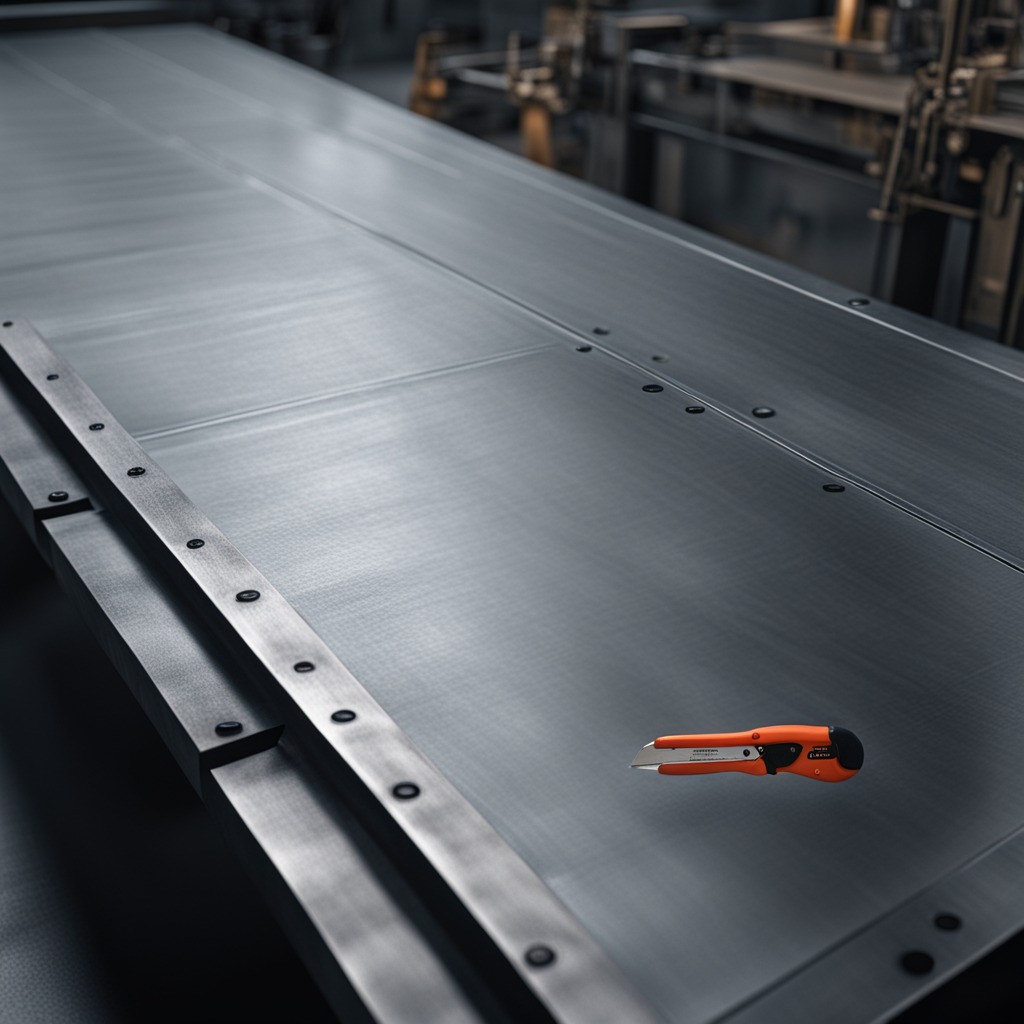
A utility knife lies on the cold steel table in a mining workshop gritty textures.